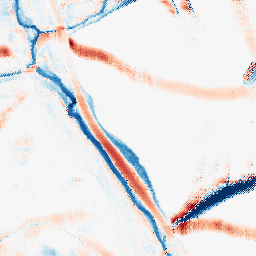
Category: morphological
Decomposition family: morphological_rect
Decomposition parameters: operation: average
width: 20
height: 20
Upsampling method: regularized
Upsampling parameters: scale: 4
lambda_reg: 0.1
Upsampling scale: 4